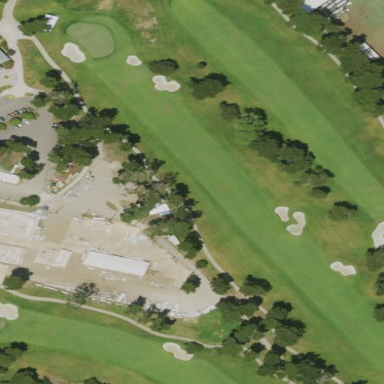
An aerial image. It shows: Golf fairway surrounded by grass.